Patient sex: M
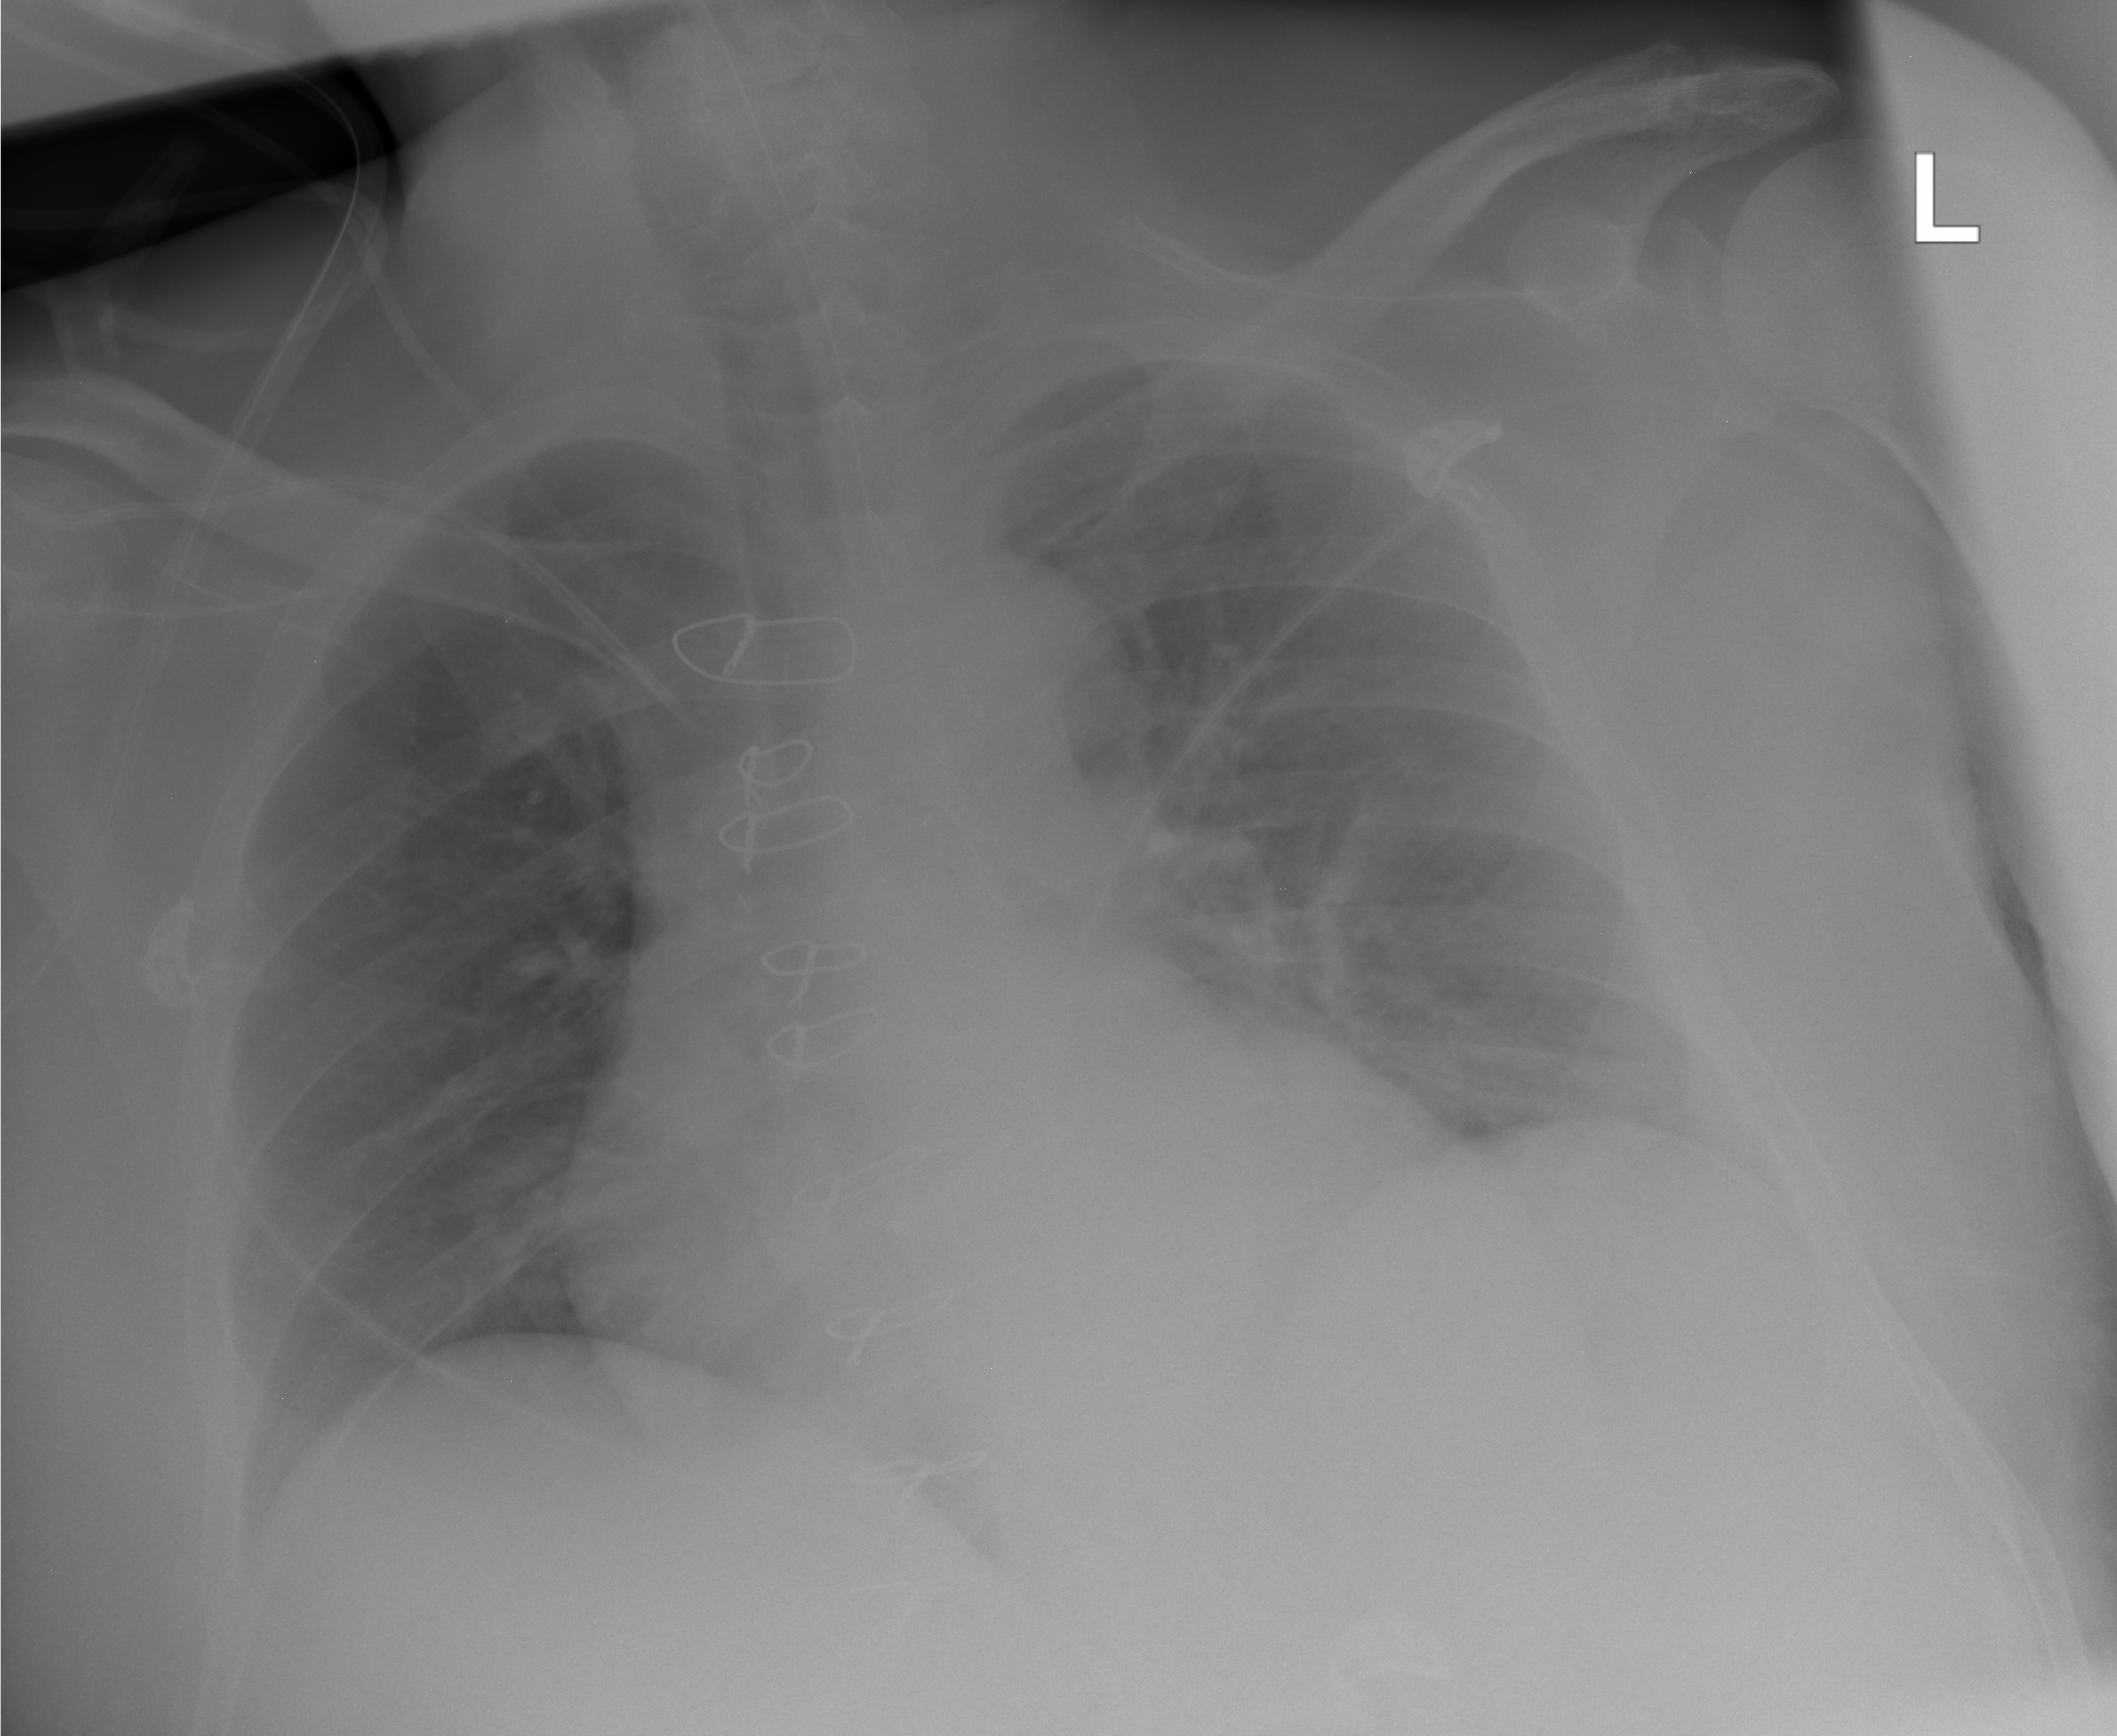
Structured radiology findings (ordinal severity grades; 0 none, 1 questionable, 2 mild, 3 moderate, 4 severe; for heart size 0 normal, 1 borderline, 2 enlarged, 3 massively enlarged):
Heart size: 0
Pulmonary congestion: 0
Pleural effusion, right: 0
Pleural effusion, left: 2
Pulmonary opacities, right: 0
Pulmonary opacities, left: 0
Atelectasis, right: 0
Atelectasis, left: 2